Question: There's a package for Emacs which lets you use an undo-tree instead of just going forward and backwards with undo: <URL>
Is there a similar thing for git, which would let you look at a tree of commits and select one? Either on the command line or in Emacs?

Note: I'm new to Emacs, and I've installed the excellent Emacs Live - <URL>
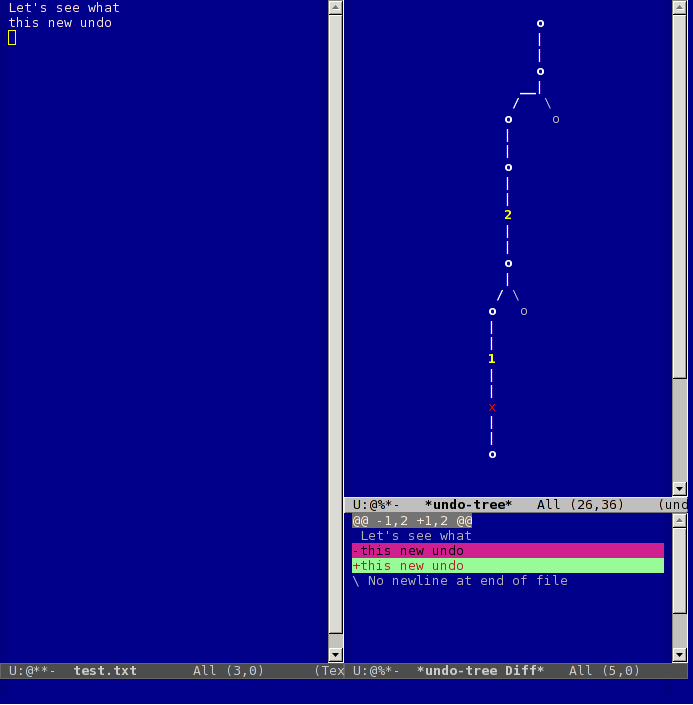
Answer: In Emacs, you can see a file's git commit log tree with magit's 'magit-file-log'
command, and open up the log's diff by pressing . We can
build on top of magit and Emacs's internal version control aware features to
visit the file directly.
1. Download install magit.
2. Add to your "init.el" (defun my-magit-visit-file-at-commit (&optional other-window)
"Visit current commit's file in another window.
This command makes sense from a 'magit-file-log' buffer. "
(interactive "P")
(magit-section-action (item info "visit")
((commit)
(let ((filename (expand-file-name (car magit-refresh-args)
(concat (magit-git-dir) "../"))))
(if (file-readable-p filename)
(progn
(find-file-noselect filename)
(with-current-buffer (find-buffer-visiting filename)
(vc-revision-other-window info)))
(message "not able to access %s" filename))))))
(eval-after-load "magit.el"
'(define-key magit-log-mode-map (kbd "C-c o") 'my-magit-visit-file-at-commit))
3. restart Emacs
4. open the file whose commit history you're interested in.
5. M-x magit-file-log
6. go to interesting commit press C-c o
fix missing keymap specification.